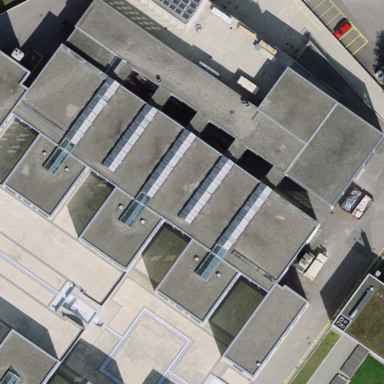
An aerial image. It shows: College building.